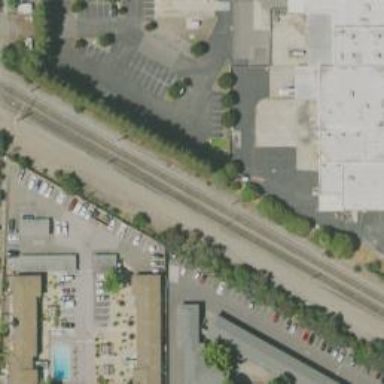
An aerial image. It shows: Railway track.